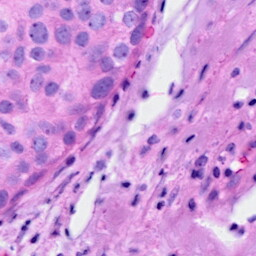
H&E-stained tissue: Breast